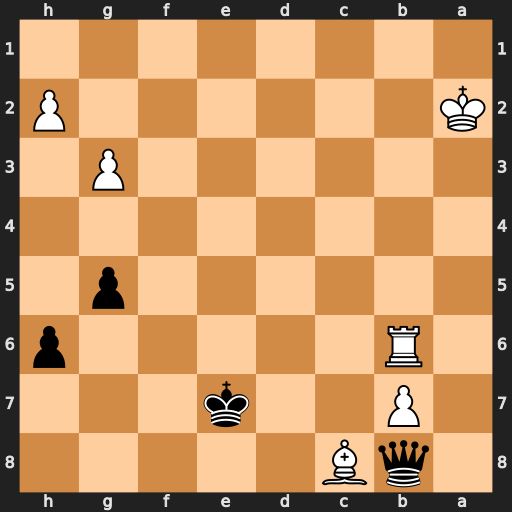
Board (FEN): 1qB5/1P2k3/1R5p/6p1/8/6P1/K6P/8
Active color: b
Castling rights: -
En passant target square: -
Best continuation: Qa7+ Kb3 Qxb6+